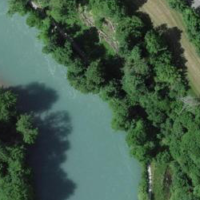
EUNIS habitat code: 25
Species observed at this site:
Cinclus cinclus
Pulmonaria obscura
Cichorium intybus
Campanula trachelium
Mergus merganser